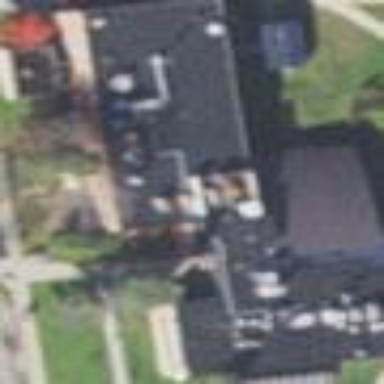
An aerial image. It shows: School building.